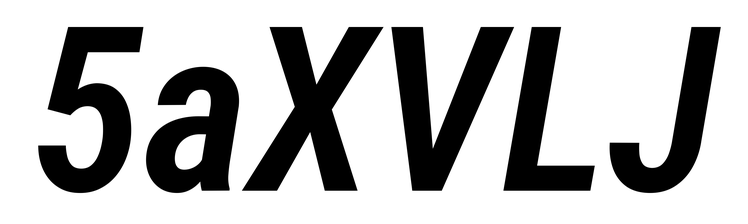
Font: Roboto-Italic_Condensed_SemiBold_Italic